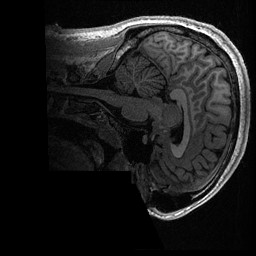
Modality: T1w
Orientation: sagittal
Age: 20
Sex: male
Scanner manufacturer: ge
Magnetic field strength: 3 T
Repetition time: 0.006952 s
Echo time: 0.00292 s